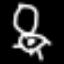
Label: frog